Brain MRI, t1w sequence, axial 2D slice.
Patient: age 35, sex F, weight 78 kg, height 1.78 m
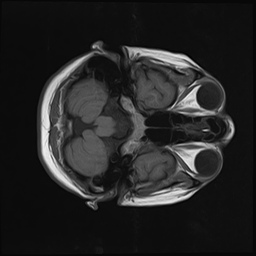